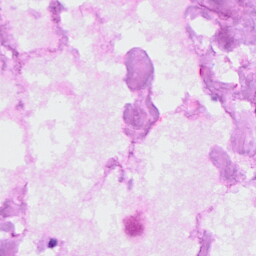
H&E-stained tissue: Ovarian